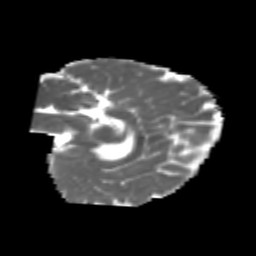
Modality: MD
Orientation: sagittal
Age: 6
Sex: male
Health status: healthy